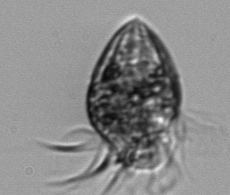
Label: Strombidium_morphotype1